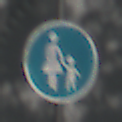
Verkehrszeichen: Gehweg
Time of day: Midday
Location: Outdoor (Suburban)
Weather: Clear
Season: NotSpecified
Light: Natural